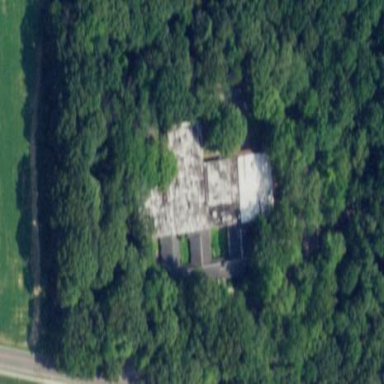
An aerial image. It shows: Building that is place of worship.